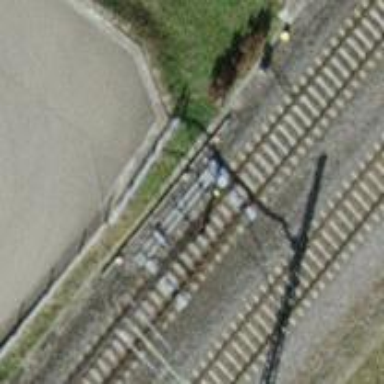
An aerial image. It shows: Single-track electrified railway with contact line.